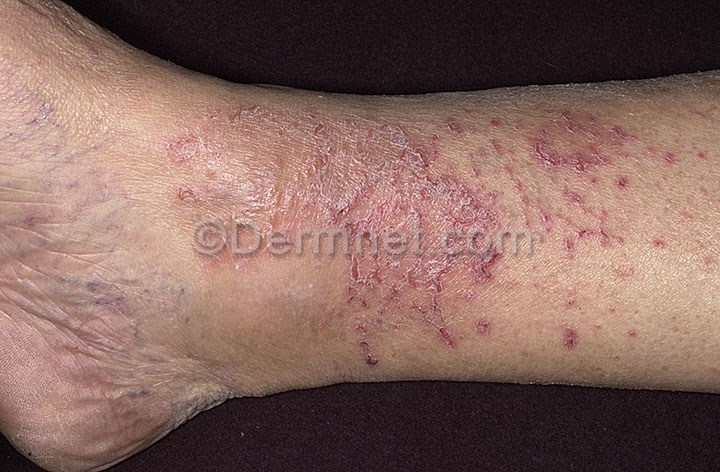
Disease: Eczema Photos